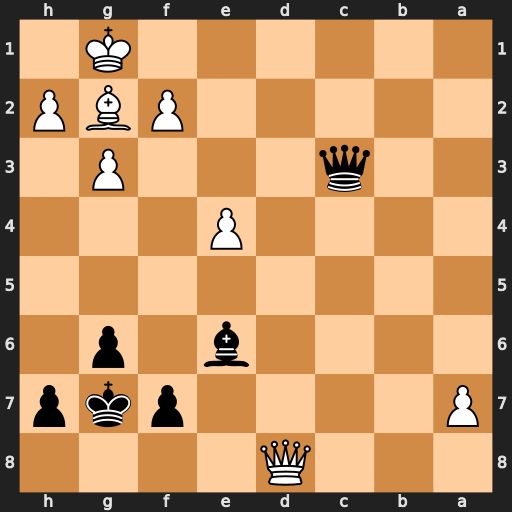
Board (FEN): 3Q4/P4pkp/4b1p1/8/4P3/2q3P1/5PBP/6K1
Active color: b
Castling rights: -
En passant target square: -
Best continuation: Qa1+ Bf1 Bc4 Qd4+ Qxd4